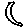
Label: moon